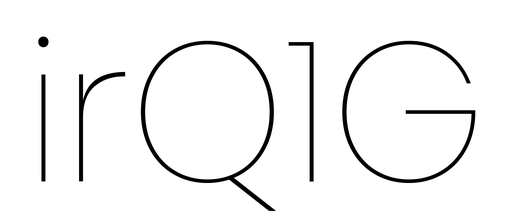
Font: Poppins-Thin